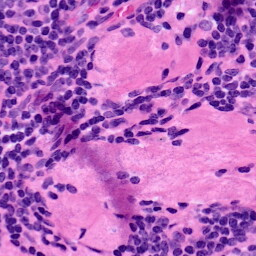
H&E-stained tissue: LymphNode